Question: Here is a performance puzzler: I'm running on a 'Intel Celeron 1.8GHz, 3GB RAM, Ubuntu 12.04 32-bit' box. I wrote the 'Towers of Henoi' recursive solution in 'C', 'Python' & 'Java'. I ran the same for 'n = 25' and was shocked to see the following times:

I assumed that 'Java' would perform better than 'Python' but it looks like 'Java' is in orders of magnitude slower than 'C' and 'Python' on this box. To neutralize any code level performance influence-rs, I've kept the code to it's most elementary form. Here are the 3 solutions:
'''
#include <stdio.h>
void move(int n, char src, char intr, char dest) {
if (n > 0) {
move(n-1, src, dest, intr);
printf("%c -> %c
", src, dest);
move(n-1, intr, src, dest);
}
}
int main() {
move(25, 'A', 'B', 'C');
return 0;
}
'''
'''
def move(n, src, intr, dest):
if n > 0:
move(n-1, src, dest, intr)
print '%s -> %s' % (src, dest)
move(n-1, intr, src, dest)
move(n=25, src='A', intr='B', dest='C')
'''
'''
public class Henoi {
static void move(int n, char src, char intr, char dest) {
if (n > 0) {
move(n-1, src, dest, intr);
System.out.println(src + " -> " + dest);
move(n-1, intr, src, dest);
}
}
public static void main(String[] args) {
move(25, 'A', 'B', 'C');
}
}
'''
I'm using 'gcc version 4.6.3', 'Python 2.7.3', and 'Sun Java 1.6.0_24'.
Can someone please help me understand the above figures ???
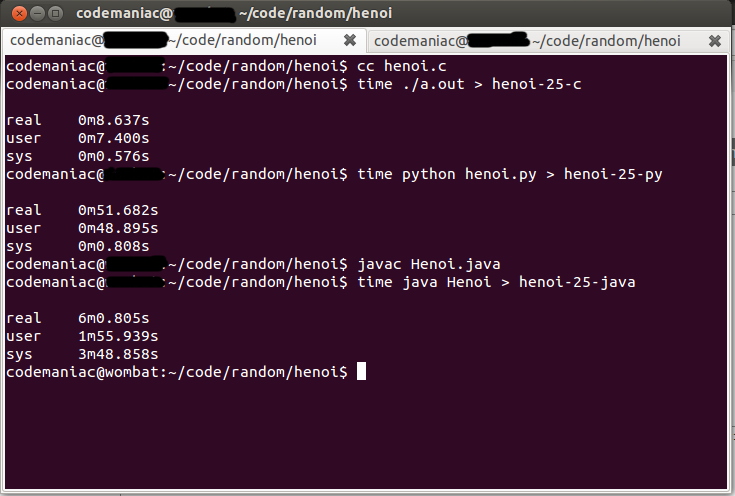
Answer: You are almost exlusively benchmarking the performance of the standard output stream. Java tries to flush everything to stdout as soon as possible. So with a bit of extra buffering I got the runtime down to 10 seconds:
'''
public class Henoi {
static final PrintStream bout = new PrintStream(
new BufferedOutputStream( System.out ) );
static void move(int n, char src, char intr, char dest) {
if (n > 0) {
move(n-1, src, dest, intr);
bout.println(src + " -> " + dest);
move(n-1, intr, src, dest);
}
}
public static void main(String[] args) {
move(25, 'A', 'B', 'C');
bout.flush();
}
}
'''
You now need to flush the buffer before the program exits to make sure that everything was written.
The other aspect that makes this Java program slow is that you create new String objects for every line which also need to be converted fom 16 bit chars to 8 bit bytes while you already use 8 bit chars in C. When you would avoid this you get another 10 times performance increase.
'''
public class Henoi {
static final byte[] barr = "x -> y
".getBytes();
static final OutputStream bout = new BufferedOutputStream( System.out );
static void move(int n, char src, char intr, char dest) throws IOException {
if (n > 0) {
move(n-1, src, dest, intr);
barr[ 0 ] = (byte) src;
barr[ 5 ] = (byte) dest;
bout.write( barr, 0, barr.length );
// System.out.println(src + " -> " + dest);
move(n-1, intr, src, dest);
}
}
public static void main(String[] args) {
try {
move(25, 'A', 'B', 'C');
bout.flush();
} catch( IOException ex ) {
ex.printStackTrace();
}
}
}
'''
It now finishes in 920 Milliseconds on my PC (writing to RAM disk) and I guess with a little more tunig (there is still lots of redundant byte array copying) it could finish in less than half of that. For comparision, your original code took almost exactly 2 minutes in the same environment (i7 4.5GHz, Windows 7 x64, Java 1.7). The unaltered C version compiled with Visual C++ 2010 x64 and /Ox (all optimizations on) takes 6.650 seconds.
: Here is the C version with similar changes which takes 950ms to run now:
'''
#include <stdio.h>
char *str;
void move(int n, char src, char intr, char dest) {
if (n > 0) {
move(n-1, src, dest, intr);
str[ 0 ] = src;
str[ 5 ] = dest;
_fwrite_nolock( str, 7, 1, stdout );
// printf("%c -> %c
", src, dest);
move(n-1, intr, src, dest);
}
}
int main() {
char mem[] = "x -> 5
";
str = mem;
setvbuf( stdout, NULL, _IOFBF, 8192 );
_setmode( 1 /* stdout */, 0x8000 /* _O_BINARY */ );
move(25, 'A', 'B', 'C');
_fflush_nolock( stdout );
return 0;
}
'''
The '_setmode()' call avoids the line feed translation that would otherwise be aplied on Windows ('
'->'
') and thus cause a larger output. '_fwrite_nolock' is the same as 'fwrite' but without locking and about twice as fast in this scanario.